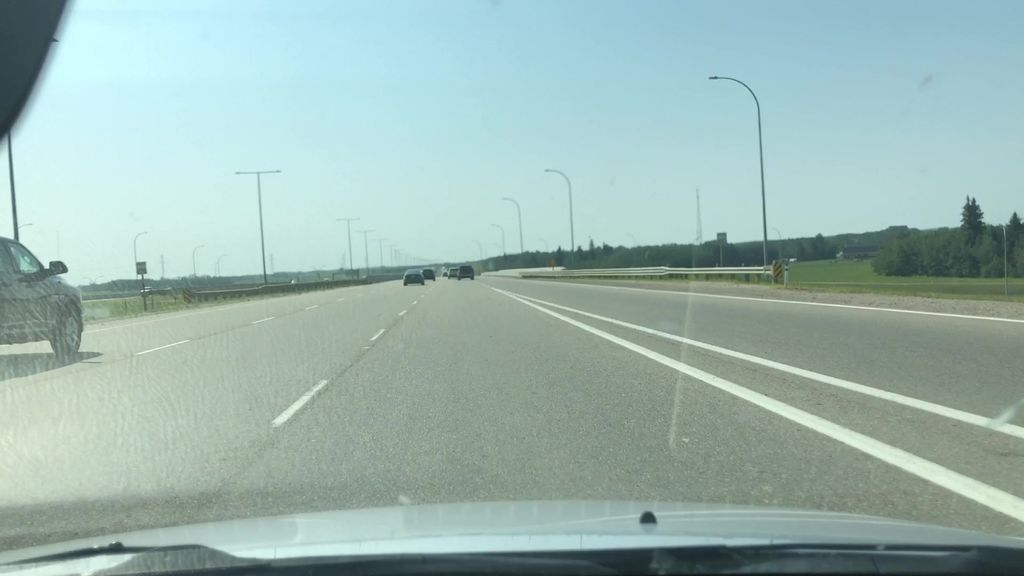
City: edmonton